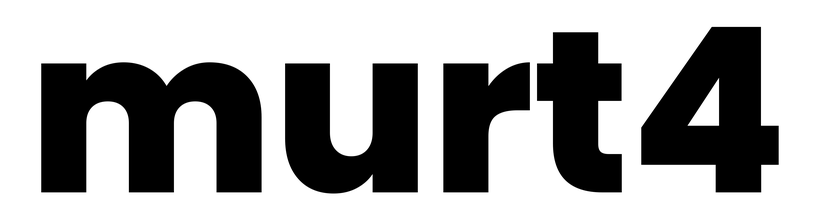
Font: Poppins-ExtraBold